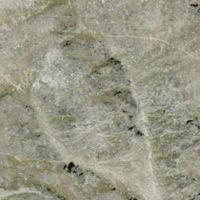
EUNIS habitat code: 48
Species observed at this site:
Capra ibex